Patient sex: M
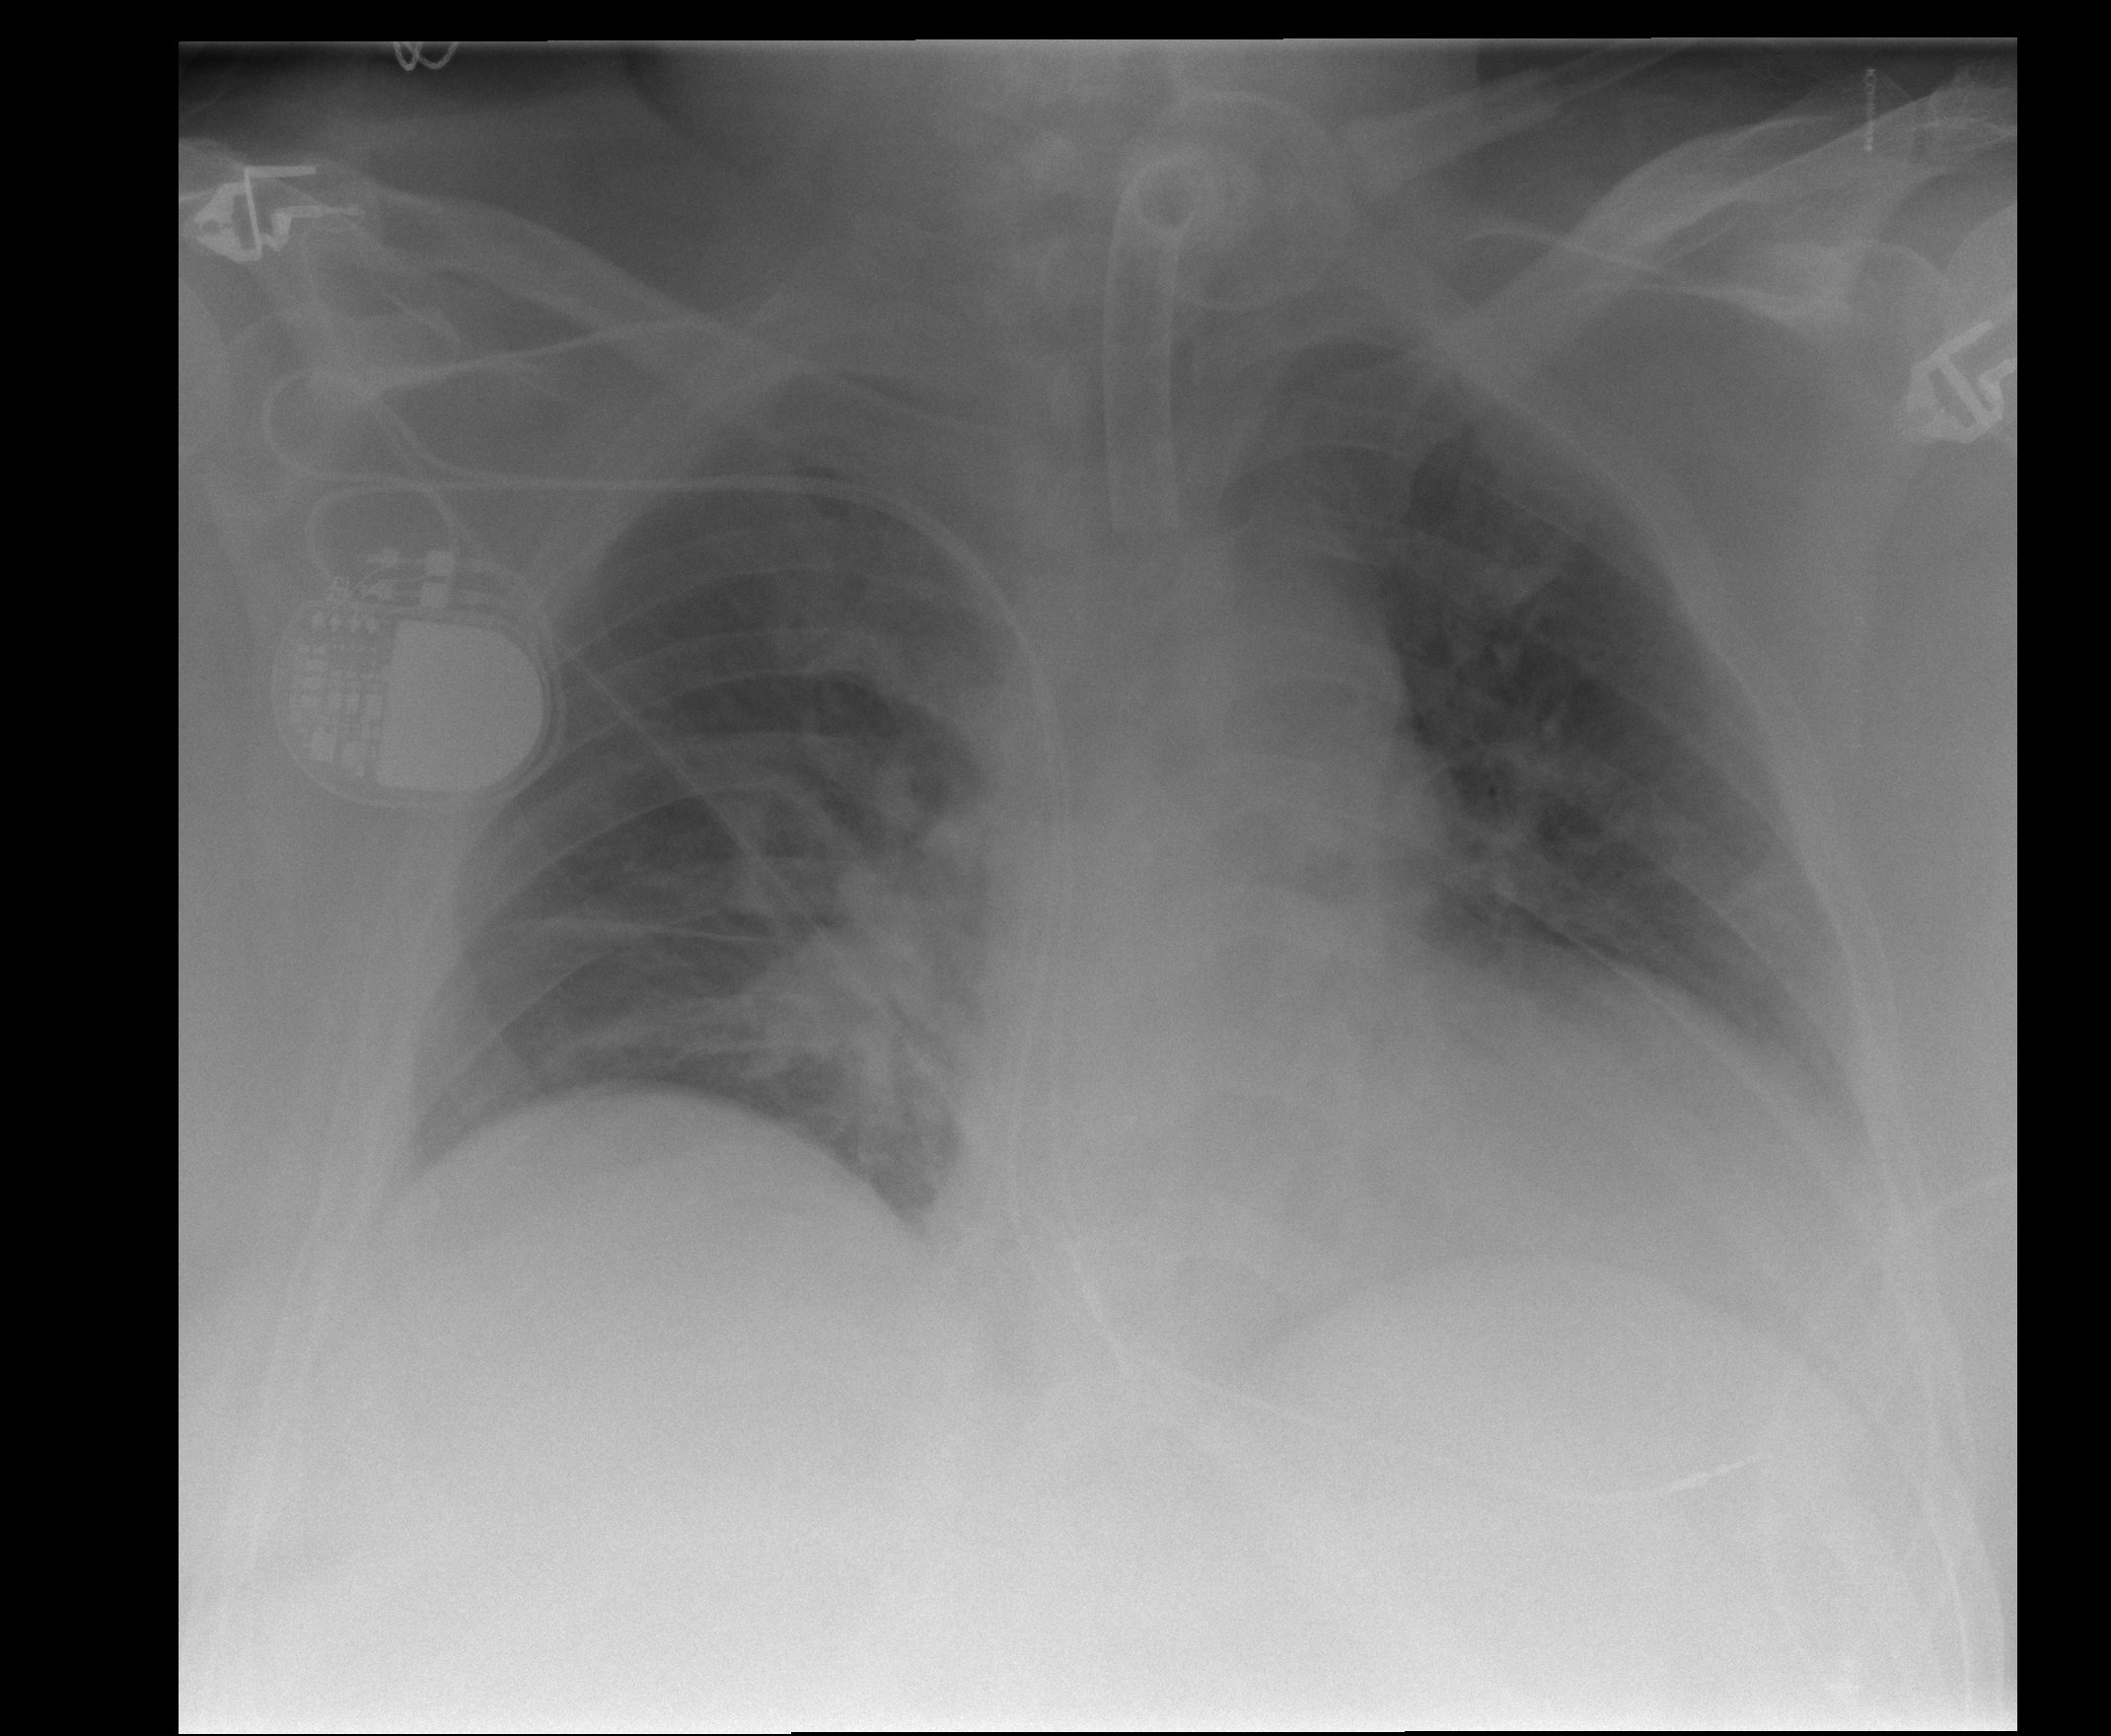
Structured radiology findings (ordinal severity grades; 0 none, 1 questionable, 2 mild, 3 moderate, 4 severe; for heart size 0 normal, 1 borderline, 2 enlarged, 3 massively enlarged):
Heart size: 2
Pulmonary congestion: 3
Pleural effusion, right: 0
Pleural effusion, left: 2
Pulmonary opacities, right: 3
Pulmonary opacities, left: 2
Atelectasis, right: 2
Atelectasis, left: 2